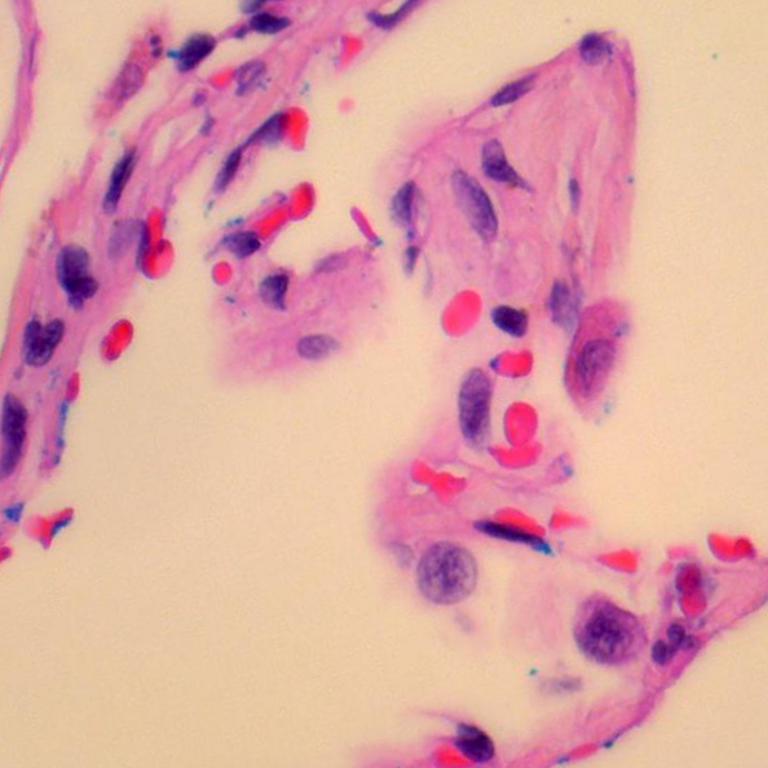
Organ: lung
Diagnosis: benign